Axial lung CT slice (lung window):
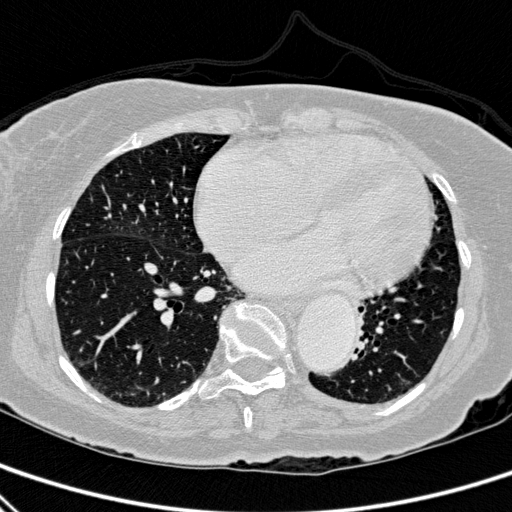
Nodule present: no